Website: crate-barrel
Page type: account-dashboard
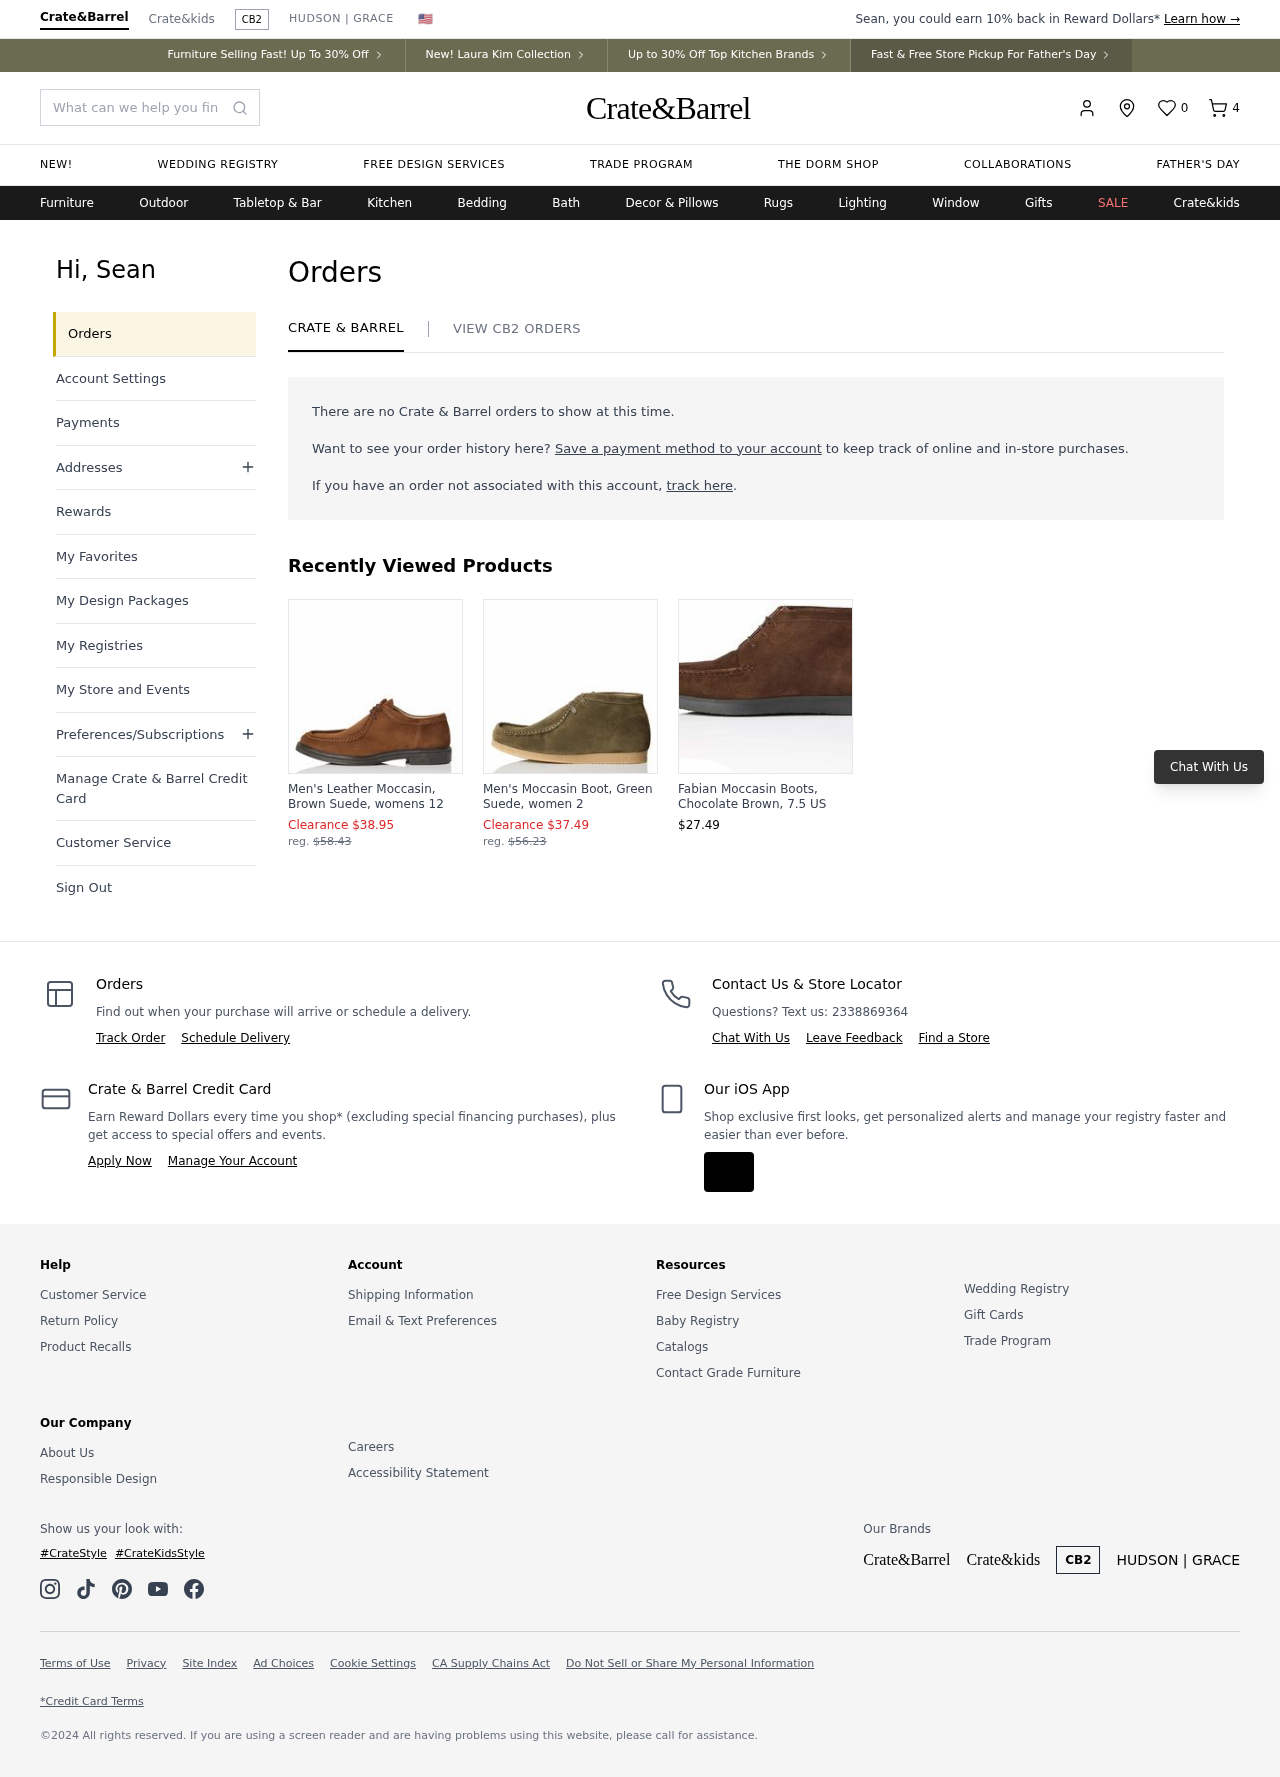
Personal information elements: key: PII_FIRSTNAME
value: Sean
Product elements: key: PRODUCT1_NAME
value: Men's Leather Moccasin, Brown Suede, womens 12
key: PRODUCT1_PRICE
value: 38.95
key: PRODUCT2_NAME
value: Men's Moccasin Boot, Green Suede, women 2
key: PRODUCT2_PRICE
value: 37.49
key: PRODUCT3_NAME
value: Fabian Moccasin Boots, Chocolate Brown, 7.5 US
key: PRODUCT3_PRICE
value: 27.49
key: PRODUCT1_ORIGINAL_PRICE
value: $58.43
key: PRODUCT2_ORIGINAL_PRICE
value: $56.23
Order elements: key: ORDER_NUM_ITEMS
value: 4
Search elements: key: HEADER_SEARCH
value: What can we help you find?
Other elements: key: FAVORITES_COUNT
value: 0